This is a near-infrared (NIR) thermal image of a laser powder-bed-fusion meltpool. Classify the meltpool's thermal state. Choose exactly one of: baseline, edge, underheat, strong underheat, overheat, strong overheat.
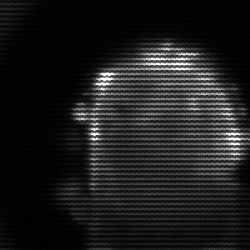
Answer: baseline